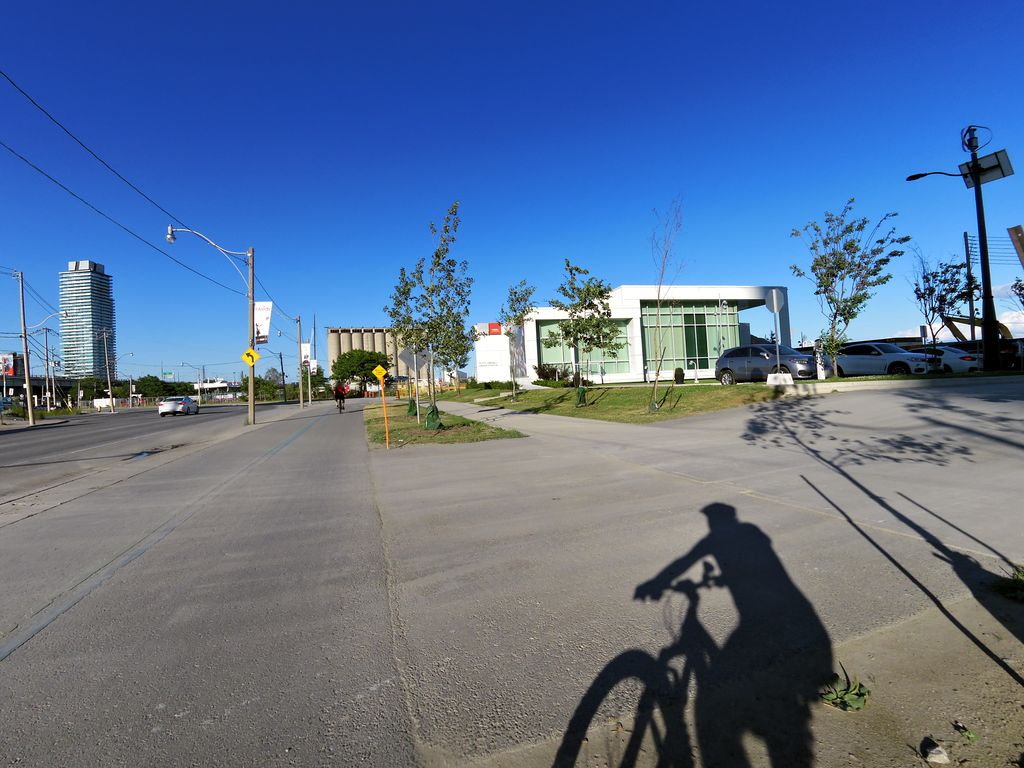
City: toronto